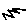
Label: zigzag